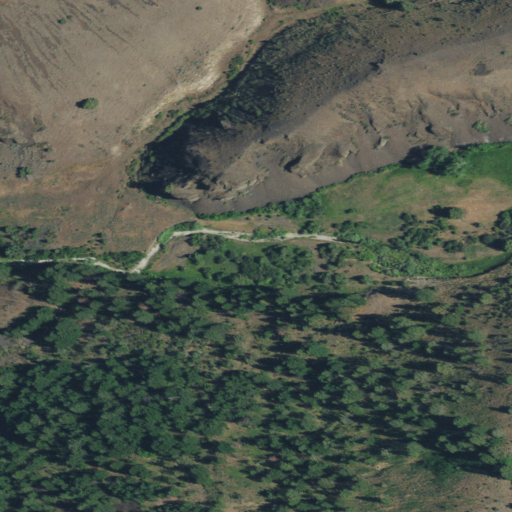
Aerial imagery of valley in Oregon named McGee Canyon containing evergreen forest, shrub, grassland, and mixed forest